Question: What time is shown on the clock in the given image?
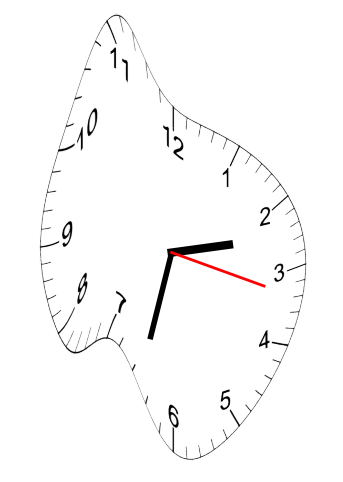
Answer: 02:32:17